Interaction volume radius: 10 \u00c5
Interaction volume height: 20 \u00c5
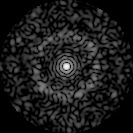
Disorder parameter: 0.8504